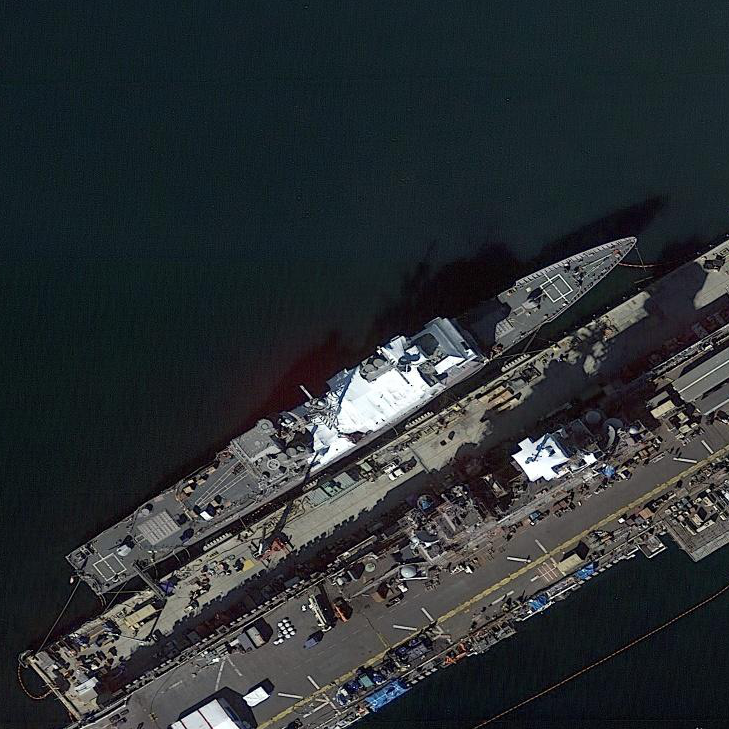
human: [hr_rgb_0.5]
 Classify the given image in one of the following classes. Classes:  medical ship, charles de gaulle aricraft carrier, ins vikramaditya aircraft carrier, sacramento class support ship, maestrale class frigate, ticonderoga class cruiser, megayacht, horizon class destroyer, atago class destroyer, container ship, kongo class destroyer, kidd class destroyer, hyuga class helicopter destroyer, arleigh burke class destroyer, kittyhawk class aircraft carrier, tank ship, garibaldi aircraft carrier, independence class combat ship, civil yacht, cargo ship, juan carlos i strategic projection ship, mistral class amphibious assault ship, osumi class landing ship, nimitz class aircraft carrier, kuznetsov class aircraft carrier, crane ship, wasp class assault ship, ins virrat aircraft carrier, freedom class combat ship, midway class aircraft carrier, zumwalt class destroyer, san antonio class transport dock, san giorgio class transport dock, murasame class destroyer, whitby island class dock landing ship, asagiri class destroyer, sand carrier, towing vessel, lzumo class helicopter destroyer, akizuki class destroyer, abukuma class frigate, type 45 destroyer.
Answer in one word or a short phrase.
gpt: Ticonderoga class cruiser